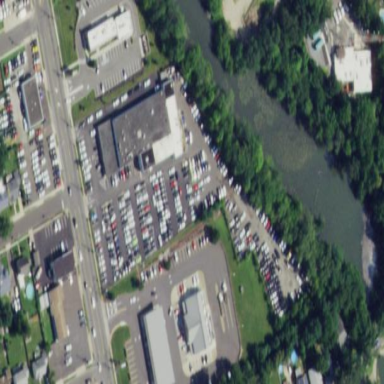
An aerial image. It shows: Retail area.